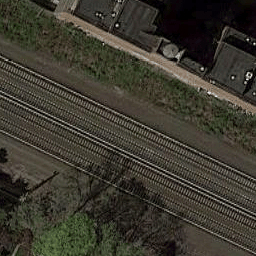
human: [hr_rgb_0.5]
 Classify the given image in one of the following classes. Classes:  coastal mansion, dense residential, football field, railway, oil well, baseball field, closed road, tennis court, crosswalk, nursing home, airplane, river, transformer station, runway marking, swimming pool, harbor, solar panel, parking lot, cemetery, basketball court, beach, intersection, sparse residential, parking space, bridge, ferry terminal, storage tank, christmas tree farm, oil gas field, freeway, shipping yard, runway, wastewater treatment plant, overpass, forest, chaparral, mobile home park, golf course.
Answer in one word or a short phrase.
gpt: railway